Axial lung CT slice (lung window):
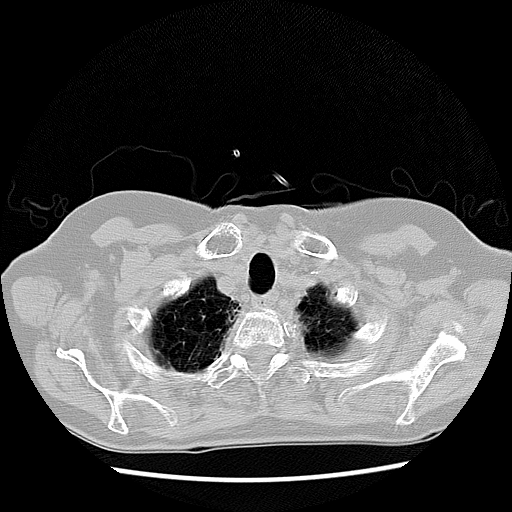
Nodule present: no